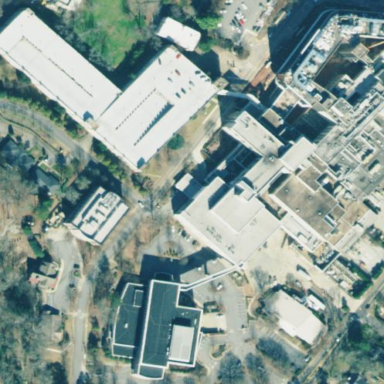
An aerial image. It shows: Hospital providing healthcare services.